Interaction volume radius: 10 \u00c5
Interaction volume height: 30 \u00c5
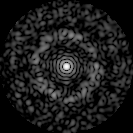
Disorder parameter: 0.8323